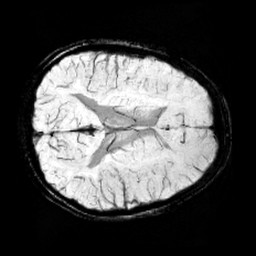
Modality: minIP
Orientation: axial
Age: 13
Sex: male
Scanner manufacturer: siemens
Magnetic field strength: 3 T
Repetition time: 0.027 s
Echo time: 0.02 s